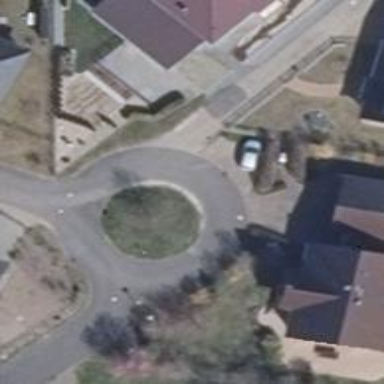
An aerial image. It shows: Residential road with roundabout.